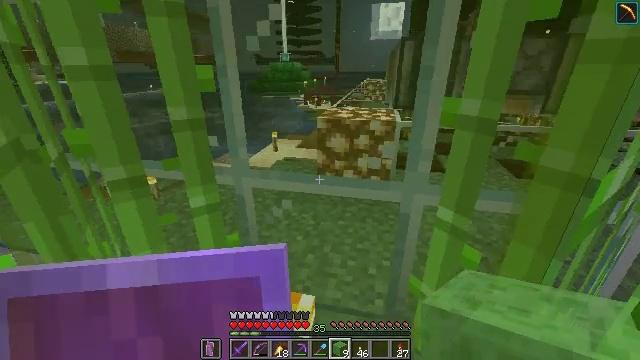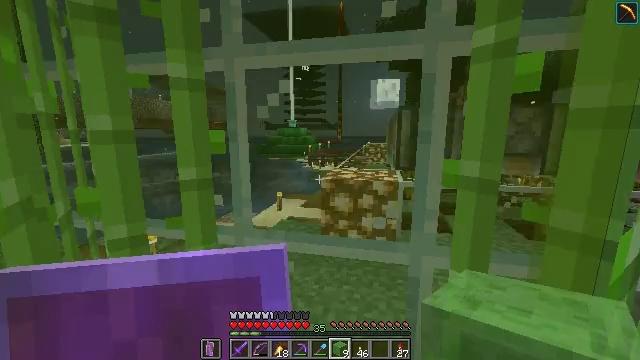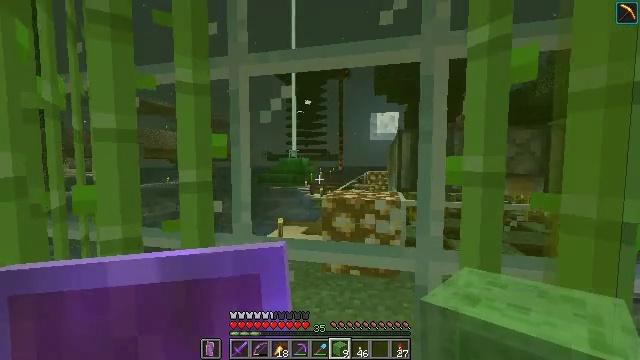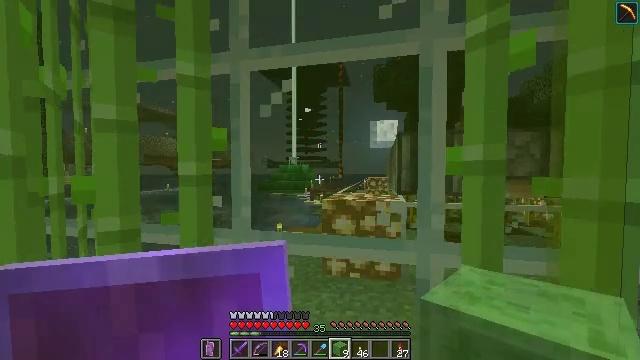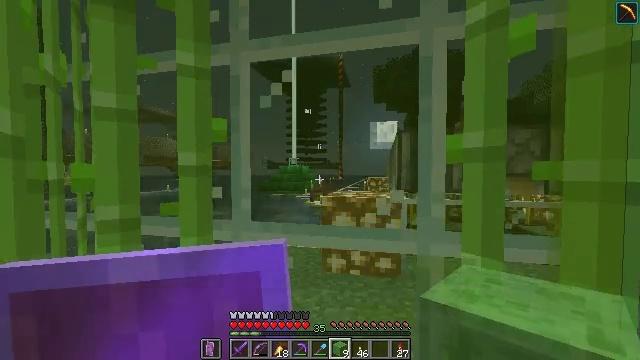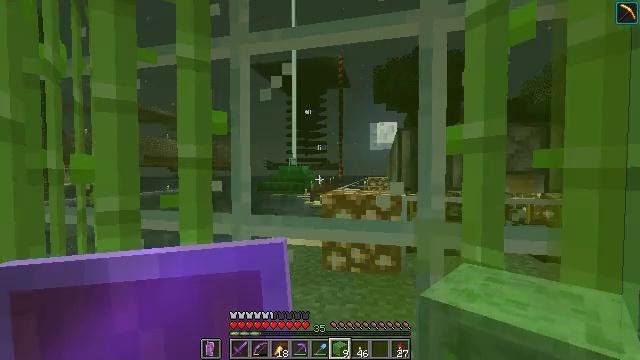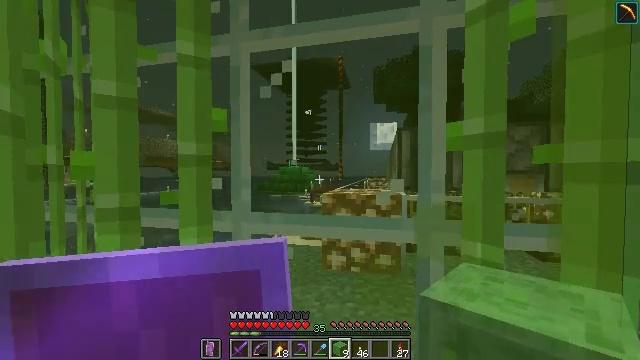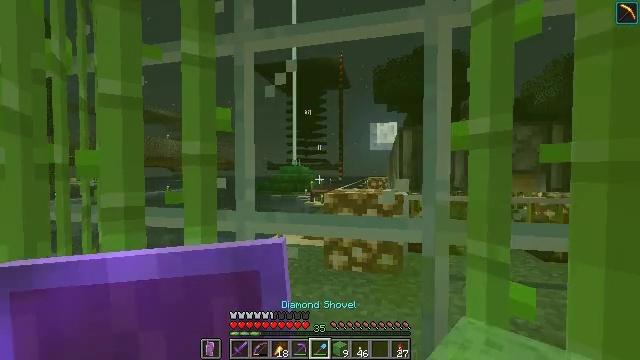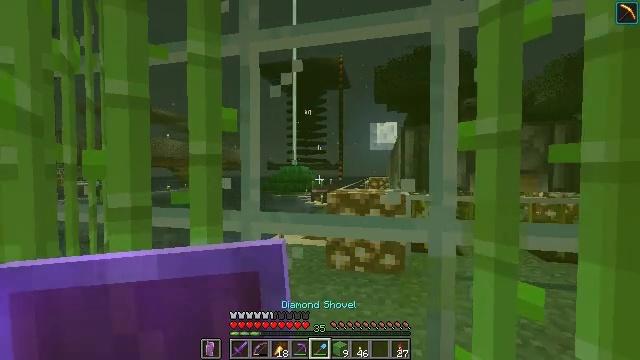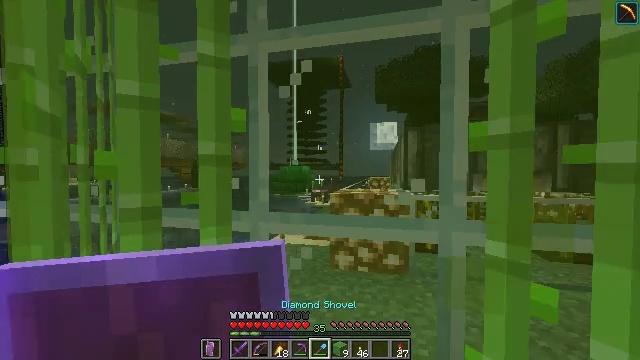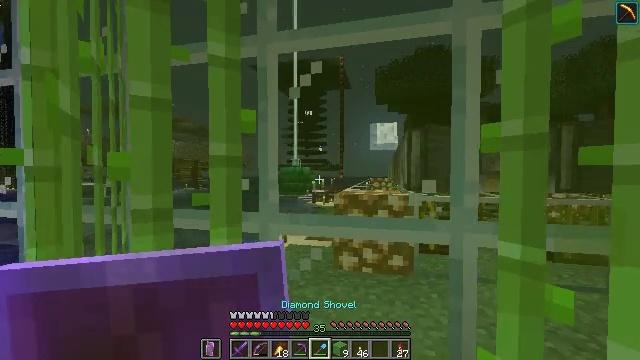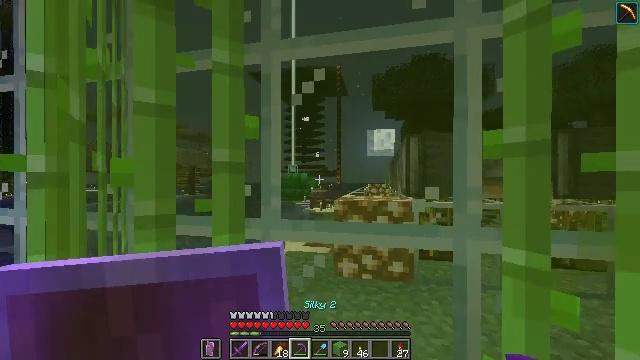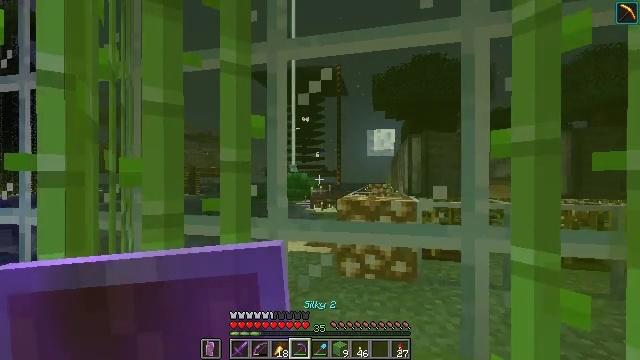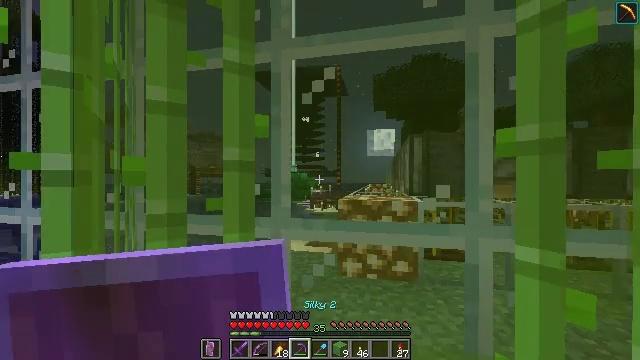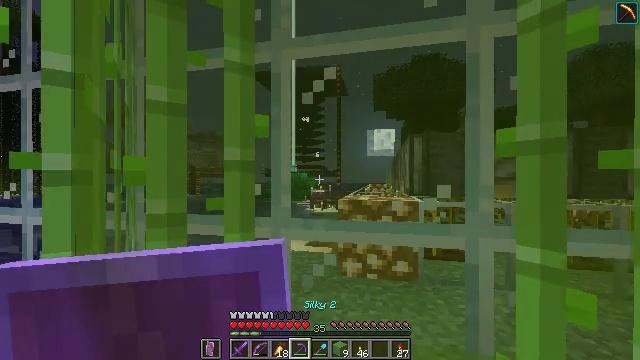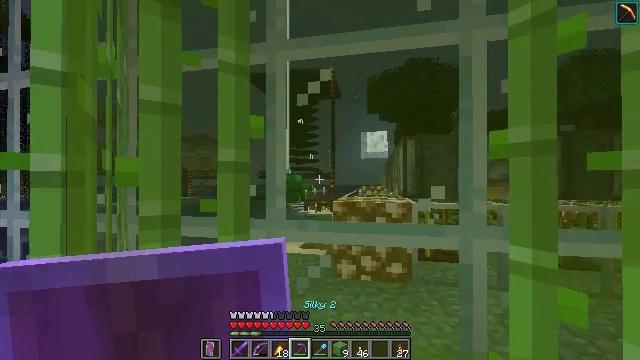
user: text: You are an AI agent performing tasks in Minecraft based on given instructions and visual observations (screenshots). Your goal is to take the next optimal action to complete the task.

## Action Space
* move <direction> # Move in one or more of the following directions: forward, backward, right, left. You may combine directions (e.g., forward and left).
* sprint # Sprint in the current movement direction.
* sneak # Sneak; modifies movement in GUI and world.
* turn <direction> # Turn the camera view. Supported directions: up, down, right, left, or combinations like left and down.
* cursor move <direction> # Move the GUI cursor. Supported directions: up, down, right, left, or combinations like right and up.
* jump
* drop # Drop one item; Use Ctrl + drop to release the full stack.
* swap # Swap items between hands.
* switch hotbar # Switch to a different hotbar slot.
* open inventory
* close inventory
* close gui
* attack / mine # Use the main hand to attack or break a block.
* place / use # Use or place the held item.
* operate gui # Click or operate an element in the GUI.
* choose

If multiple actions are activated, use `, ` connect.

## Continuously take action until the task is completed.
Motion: motion action
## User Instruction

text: Smash the lime stained glass to pick it up.
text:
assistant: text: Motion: sneak, turn up
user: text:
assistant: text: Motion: sneak, turn up
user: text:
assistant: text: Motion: sneak, turn up
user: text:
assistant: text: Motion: sneak
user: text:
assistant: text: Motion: sneak
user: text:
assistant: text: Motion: sneak
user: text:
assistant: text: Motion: move left, sneak
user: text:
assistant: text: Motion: move left, sneak
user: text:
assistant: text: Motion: move left, sneak
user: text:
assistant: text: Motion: move left, sneak
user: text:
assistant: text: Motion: sneak, turn up
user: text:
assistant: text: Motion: sneak
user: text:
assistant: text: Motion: sneak
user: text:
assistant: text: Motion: sneak
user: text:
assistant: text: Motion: sneak, turn right
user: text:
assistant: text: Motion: sneak, turn right and up
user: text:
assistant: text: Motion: move forward, sneak
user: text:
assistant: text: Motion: move forward, sneak
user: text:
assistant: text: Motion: move forward, sneak
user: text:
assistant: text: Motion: move forward, sneak, attack / mine
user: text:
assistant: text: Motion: move forward, sneak, attack / mine
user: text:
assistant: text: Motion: move forward, sneak, attack / mine
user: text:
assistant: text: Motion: move forward, sneak, attack / mine
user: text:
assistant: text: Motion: move forward, sneak, attack / mine
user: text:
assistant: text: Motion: move forward, sneak, attack / mine
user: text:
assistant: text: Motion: move forward, sneak, attack / mine
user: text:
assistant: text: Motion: move forward, sneak, attack / mine
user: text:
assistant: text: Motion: move forward, sneak, attack / mine
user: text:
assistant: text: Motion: move forward, sneak, attack / mine
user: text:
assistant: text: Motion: move forward, sneak, attack / mine